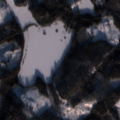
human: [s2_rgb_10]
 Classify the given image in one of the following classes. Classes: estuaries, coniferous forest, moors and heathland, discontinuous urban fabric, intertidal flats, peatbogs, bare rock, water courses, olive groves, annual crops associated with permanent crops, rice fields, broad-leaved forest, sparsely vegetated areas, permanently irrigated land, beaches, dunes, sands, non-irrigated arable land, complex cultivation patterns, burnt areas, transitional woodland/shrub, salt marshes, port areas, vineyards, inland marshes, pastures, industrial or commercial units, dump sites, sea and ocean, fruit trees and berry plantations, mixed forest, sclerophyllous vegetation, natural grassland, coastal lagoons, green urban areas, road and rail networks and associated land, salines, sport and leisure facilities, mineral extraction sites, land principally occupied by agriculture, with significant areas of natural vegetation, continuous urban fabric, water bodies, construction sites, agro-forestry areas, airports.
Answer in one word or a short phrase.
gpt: land principally occupied by agriculture, with significant areas of natural vegetation, coniferous forest, mixed forest, transitional woodland/shrub, water bodies